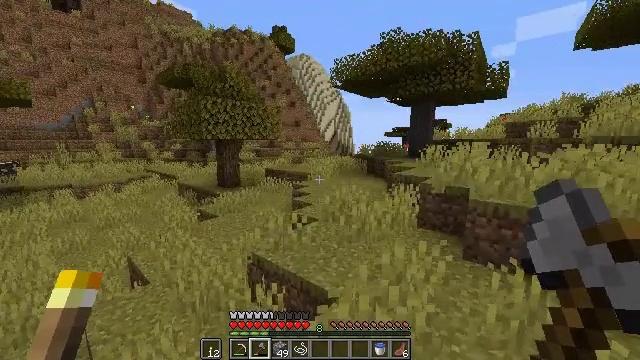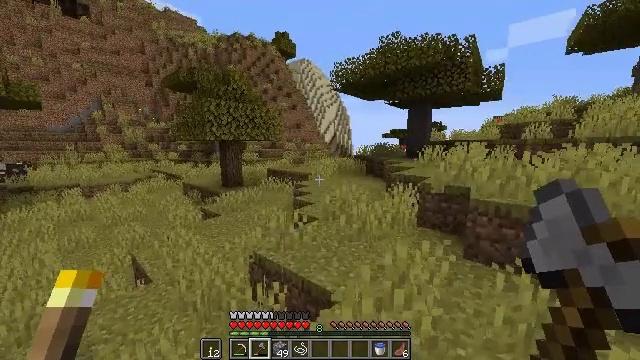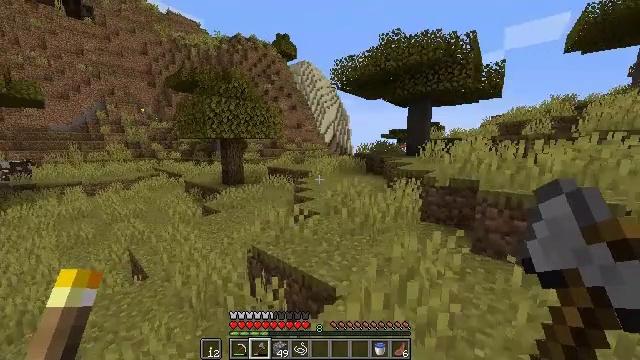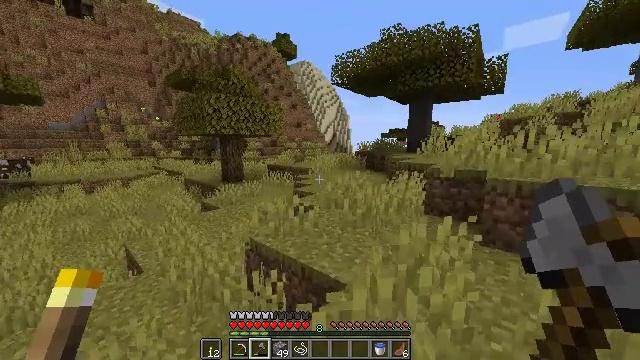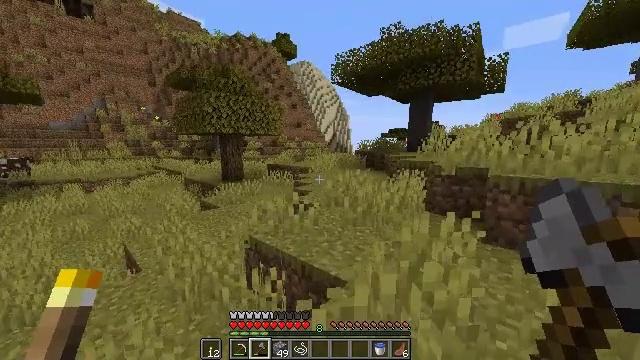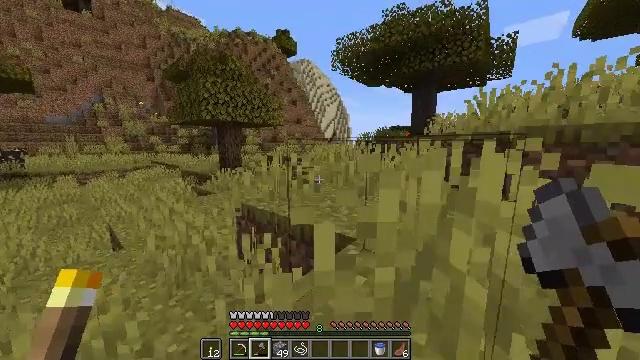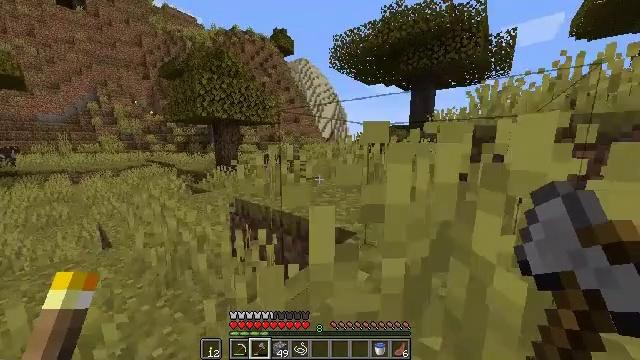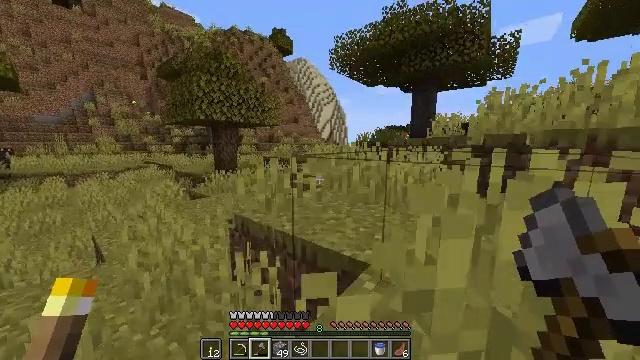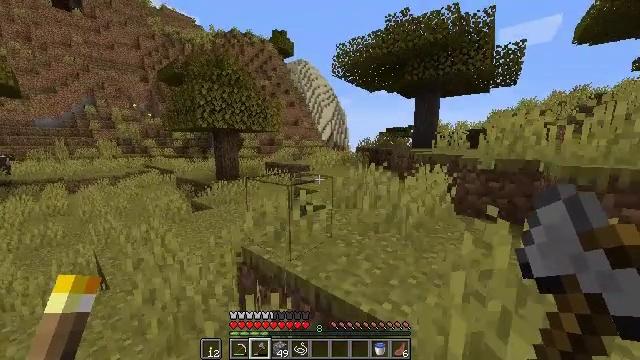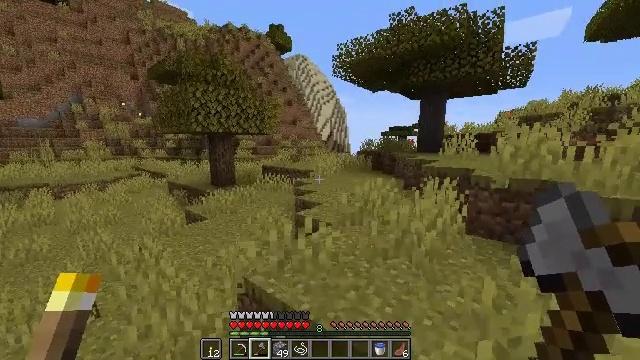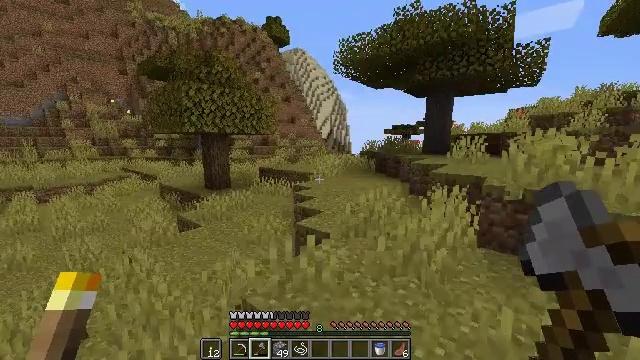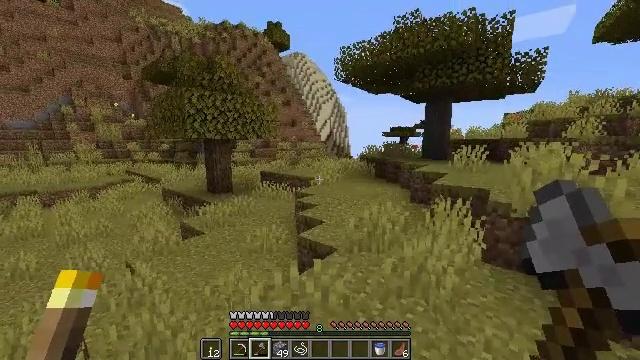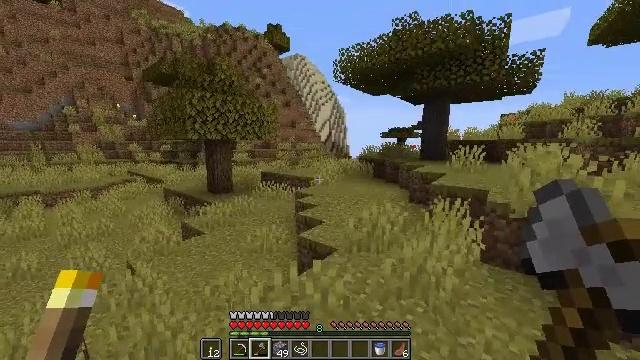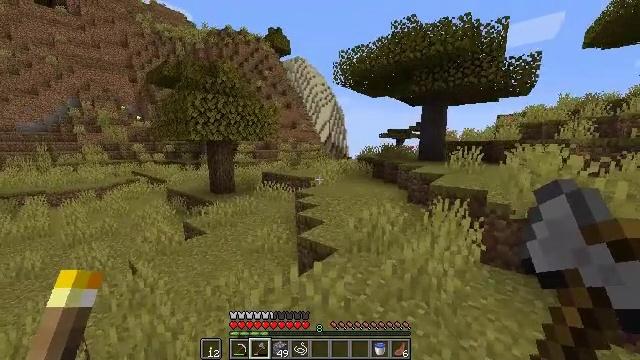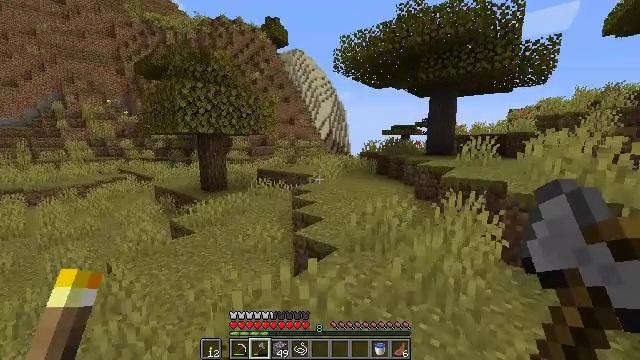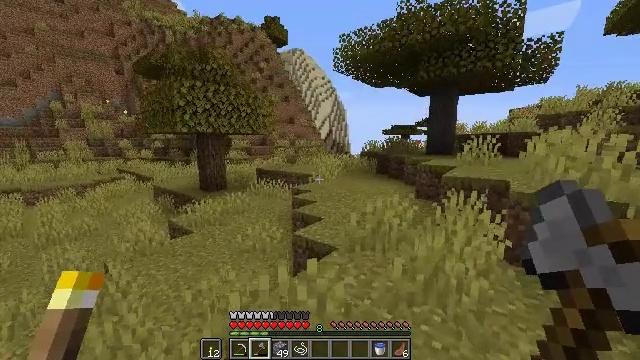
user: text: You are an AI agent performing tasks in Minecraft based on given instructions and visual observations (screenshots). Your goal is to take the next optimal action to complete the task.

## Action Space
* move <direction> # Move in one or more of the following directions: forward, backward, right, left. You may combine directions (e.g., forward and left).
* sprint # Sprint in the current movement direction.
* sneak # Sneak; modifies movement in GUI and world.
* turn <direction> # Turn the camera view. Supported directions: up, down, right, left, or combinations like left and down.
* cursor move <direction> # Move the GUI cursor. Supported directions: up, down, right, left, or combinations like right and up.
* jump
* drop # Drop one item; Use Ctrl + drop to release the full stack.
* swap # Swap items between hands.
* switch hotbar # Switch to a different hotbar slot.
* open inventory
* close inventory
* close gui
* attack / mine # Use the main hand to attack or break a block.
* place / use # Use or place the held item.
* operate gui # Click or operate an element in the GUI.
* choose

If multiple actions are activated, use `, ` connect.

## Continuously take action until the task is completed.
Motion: motion action
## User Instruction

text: Attack the orange carpet to remove it.
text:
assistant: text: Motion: move forward, sprint, attack / mine, jump
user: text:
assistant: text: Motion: move forward, sprint, attack / mine, jump
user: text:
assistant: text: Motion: move forward, sprint, attack / mine, jump
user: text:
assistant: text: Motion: move forward, sprint, attack / mine, jump
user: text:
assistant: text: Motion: move forward, sprint, attack / mine, jump
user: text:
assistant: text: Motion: move forward, sprint, attack / mine, jump
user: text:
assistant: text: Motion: move forward and move right, sprint, attack / mine, jump
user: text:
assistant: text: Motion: move forward and move right, sprint, attack / mine, jump
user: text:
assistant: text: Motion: move forward and move right, sprint, attack / mine, jump
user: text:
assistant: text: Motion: move forward and move right, sprint, attack / mine, jump
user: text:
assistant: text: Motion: move forward and move right, sprint, attack / mine, jump
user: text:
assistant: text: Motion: move forward and move right, sprint, attack / mine, jump
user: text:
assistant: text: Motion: move forward and move right, sprint, attack / mine, jump
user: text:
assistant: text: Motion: move forward and move right, sprint, attack / mine, jump
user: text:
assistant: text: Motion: move forward and move right, sprint, attack / mine
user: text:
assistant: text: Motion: move forward, sprint, turn left, attack / mine
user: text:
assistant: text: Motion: move forward, sprint, turn left, attack / mine
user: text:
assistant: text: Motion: move forward and move right, sprint, turn left and up, attack / mine, jump
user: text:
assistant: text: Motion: move forward and move right, sprint, turn left and up, attack / mine, jump
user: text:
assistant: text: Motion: move forward and move right, sprint, turn left, attack / mine, jump
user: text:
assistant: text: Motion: move forward and move right, sprint, turn left, attack / mine, jump
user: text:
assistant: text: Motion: move forward and move right, sprint, turn left, attack / mine, jump
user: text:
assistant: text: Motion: move forward and move right, turn left, attack / mine
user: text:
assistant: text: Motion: move right, turn left, attack / mine
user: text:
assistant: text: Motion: move right, turn left, attack / mine
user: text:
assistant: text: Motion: move right, turn left, attack / mine
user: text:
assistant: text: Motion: turn left, attack / mine
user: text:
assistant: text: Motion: turn left, attack / mine
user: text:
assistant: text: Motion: attack / mine
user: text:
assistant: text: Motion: attack / mine